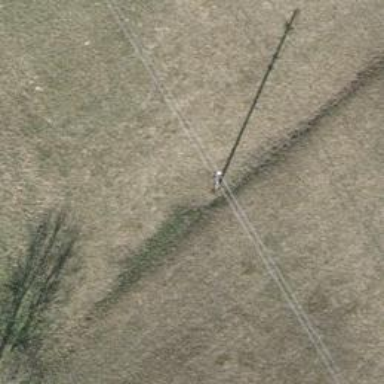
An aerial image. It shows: Minor power line.